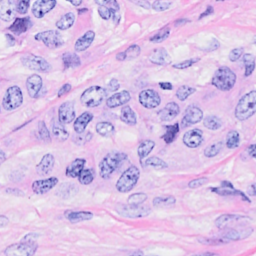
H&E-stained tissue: Breast